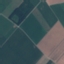
Land use / land cover: AnnualCrop